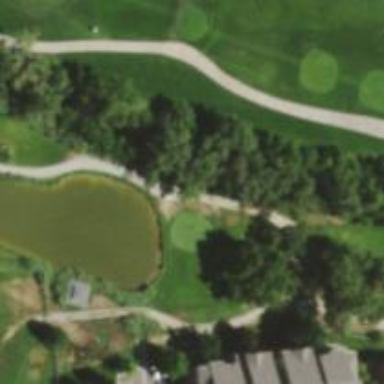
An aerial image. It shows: View of golf hole.